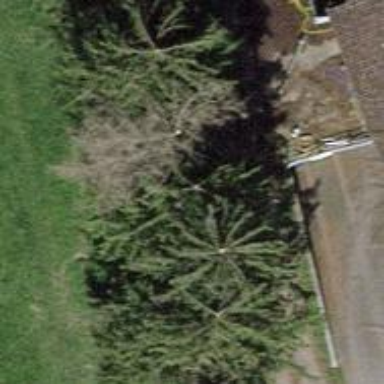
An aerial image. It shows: Evergreen tree with needle-leaved leaves.